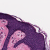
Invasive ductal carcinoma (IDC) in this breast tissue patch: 0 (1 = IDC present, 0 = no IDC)